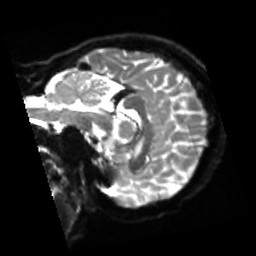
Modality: sbref
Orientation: sagittal
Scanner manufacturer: siemens
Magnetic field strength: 3 T
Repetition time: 4 s
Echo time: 0.0594 s